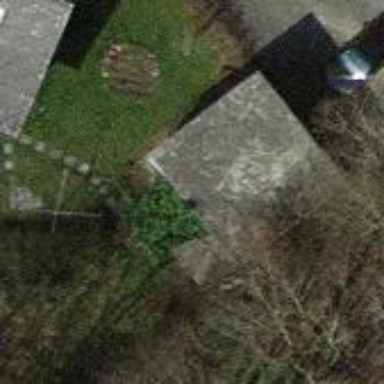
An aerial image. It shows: Garage.